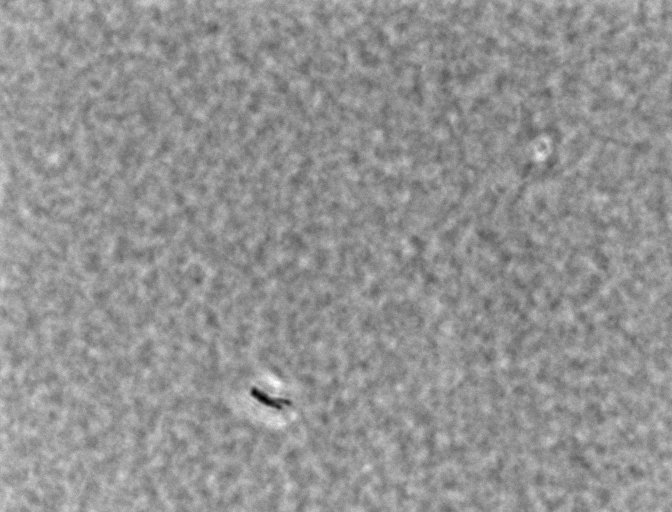
Bacillus coagulans